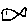
Label: fish